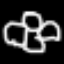
Label: angel